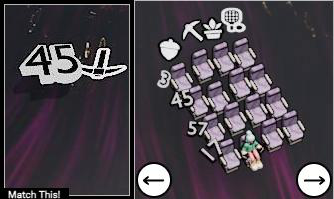
Task: seats
Answer: no